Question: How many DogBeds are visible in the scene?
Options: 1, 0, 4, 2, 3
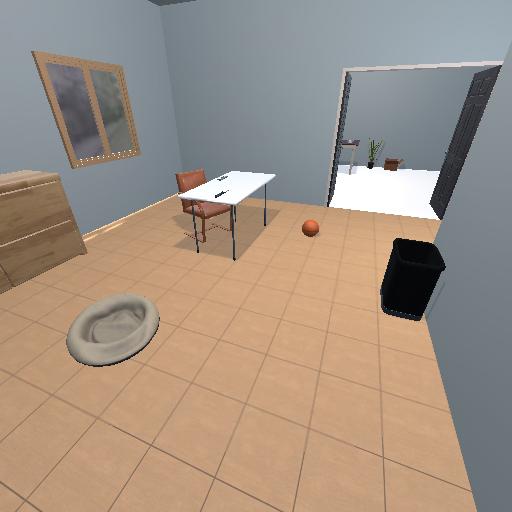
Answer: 1